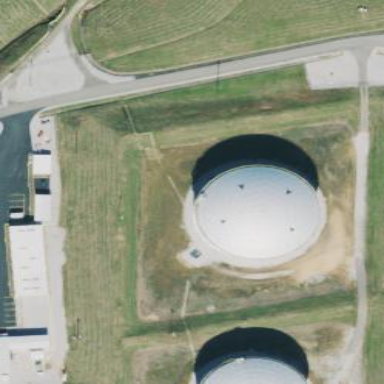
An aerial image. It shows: Storage tank created as man-made structure.